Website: crate-barrel
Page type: billing-address
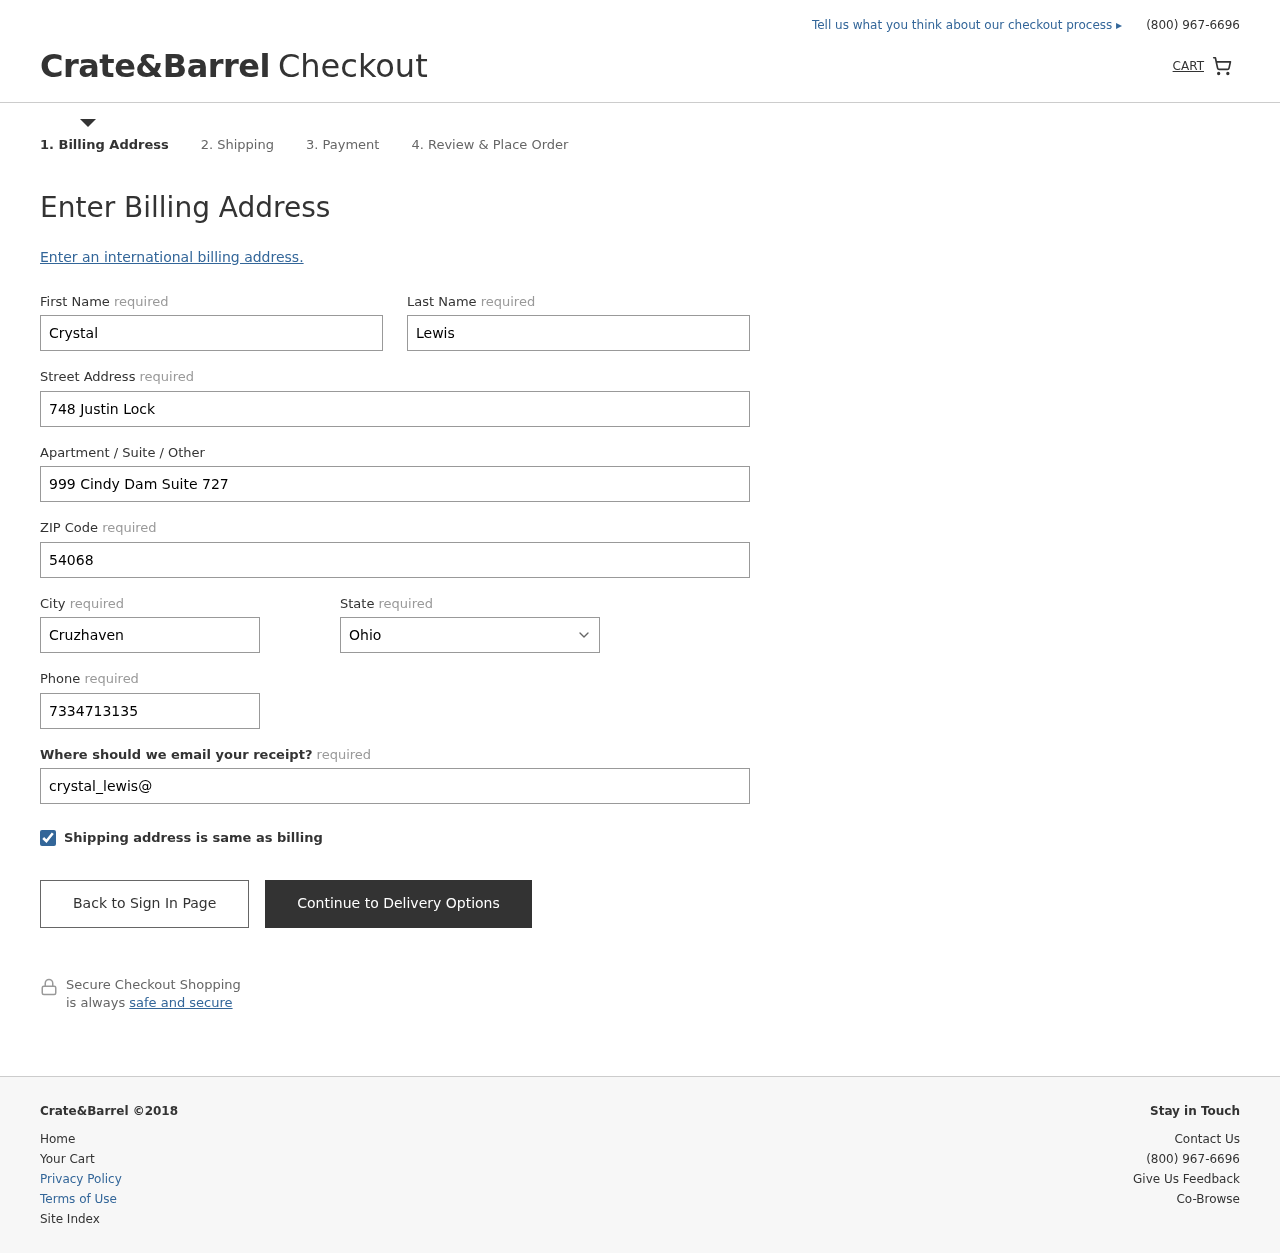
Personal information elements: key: PII_STATE
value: Ohio
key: PII_FIRSTNAME
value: Crystal
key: PII_LASTNAME
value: Lewis
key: PII_STREET
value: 748 Justin Lock
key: PII_STREET2
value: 999 Cindy Dam Suite 727
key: PII_POSTCODE
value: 54068
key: PII_CITY
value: Cruzhaven
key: PII_PHONE
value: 7334713135
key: PII_EMAIL
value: crystal_lewis@gmail.com